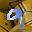
Label: 9